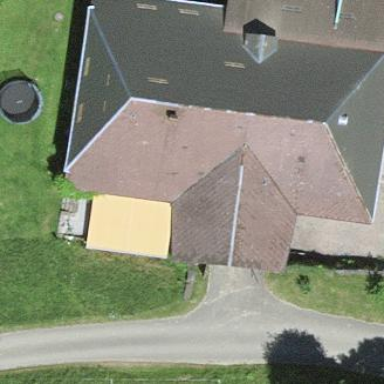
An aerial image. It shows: Farm building.